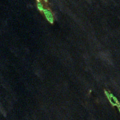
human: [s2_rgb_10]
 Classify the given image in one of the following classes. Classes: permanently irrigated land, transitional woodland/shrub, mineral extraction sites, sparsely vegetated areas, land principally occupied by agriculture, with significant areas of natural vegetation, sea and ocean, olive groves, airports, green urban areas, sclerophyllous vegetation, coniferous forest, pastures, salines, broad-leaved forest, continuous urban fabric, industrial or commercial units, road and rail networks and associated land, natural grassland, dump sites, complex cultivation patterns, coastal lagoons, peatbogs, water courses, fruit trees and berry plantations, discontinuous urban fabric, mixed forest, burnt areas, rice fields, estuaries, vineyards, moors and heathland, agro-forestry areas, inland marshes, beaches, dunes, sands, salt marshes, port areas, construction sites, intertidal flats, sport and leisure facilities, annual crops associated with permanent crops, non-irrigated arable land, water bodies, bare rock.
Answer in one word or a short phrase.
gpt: water bodies